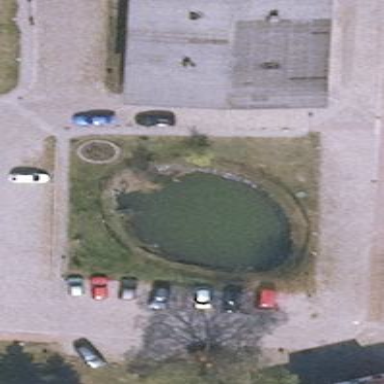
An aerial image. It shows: Peaceful pond surrounded by nature.